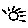
Label: sun